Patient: sex M, age 73
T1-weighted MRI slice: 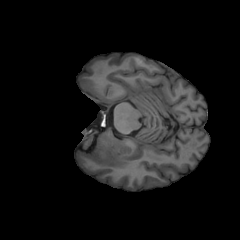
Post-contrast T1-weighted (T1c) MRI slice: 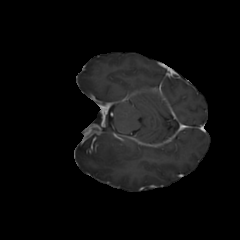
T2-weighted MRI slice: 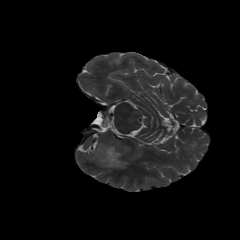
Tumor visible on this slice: yes
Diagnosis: Glioblastoma, IDH-wildtype
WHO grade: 4